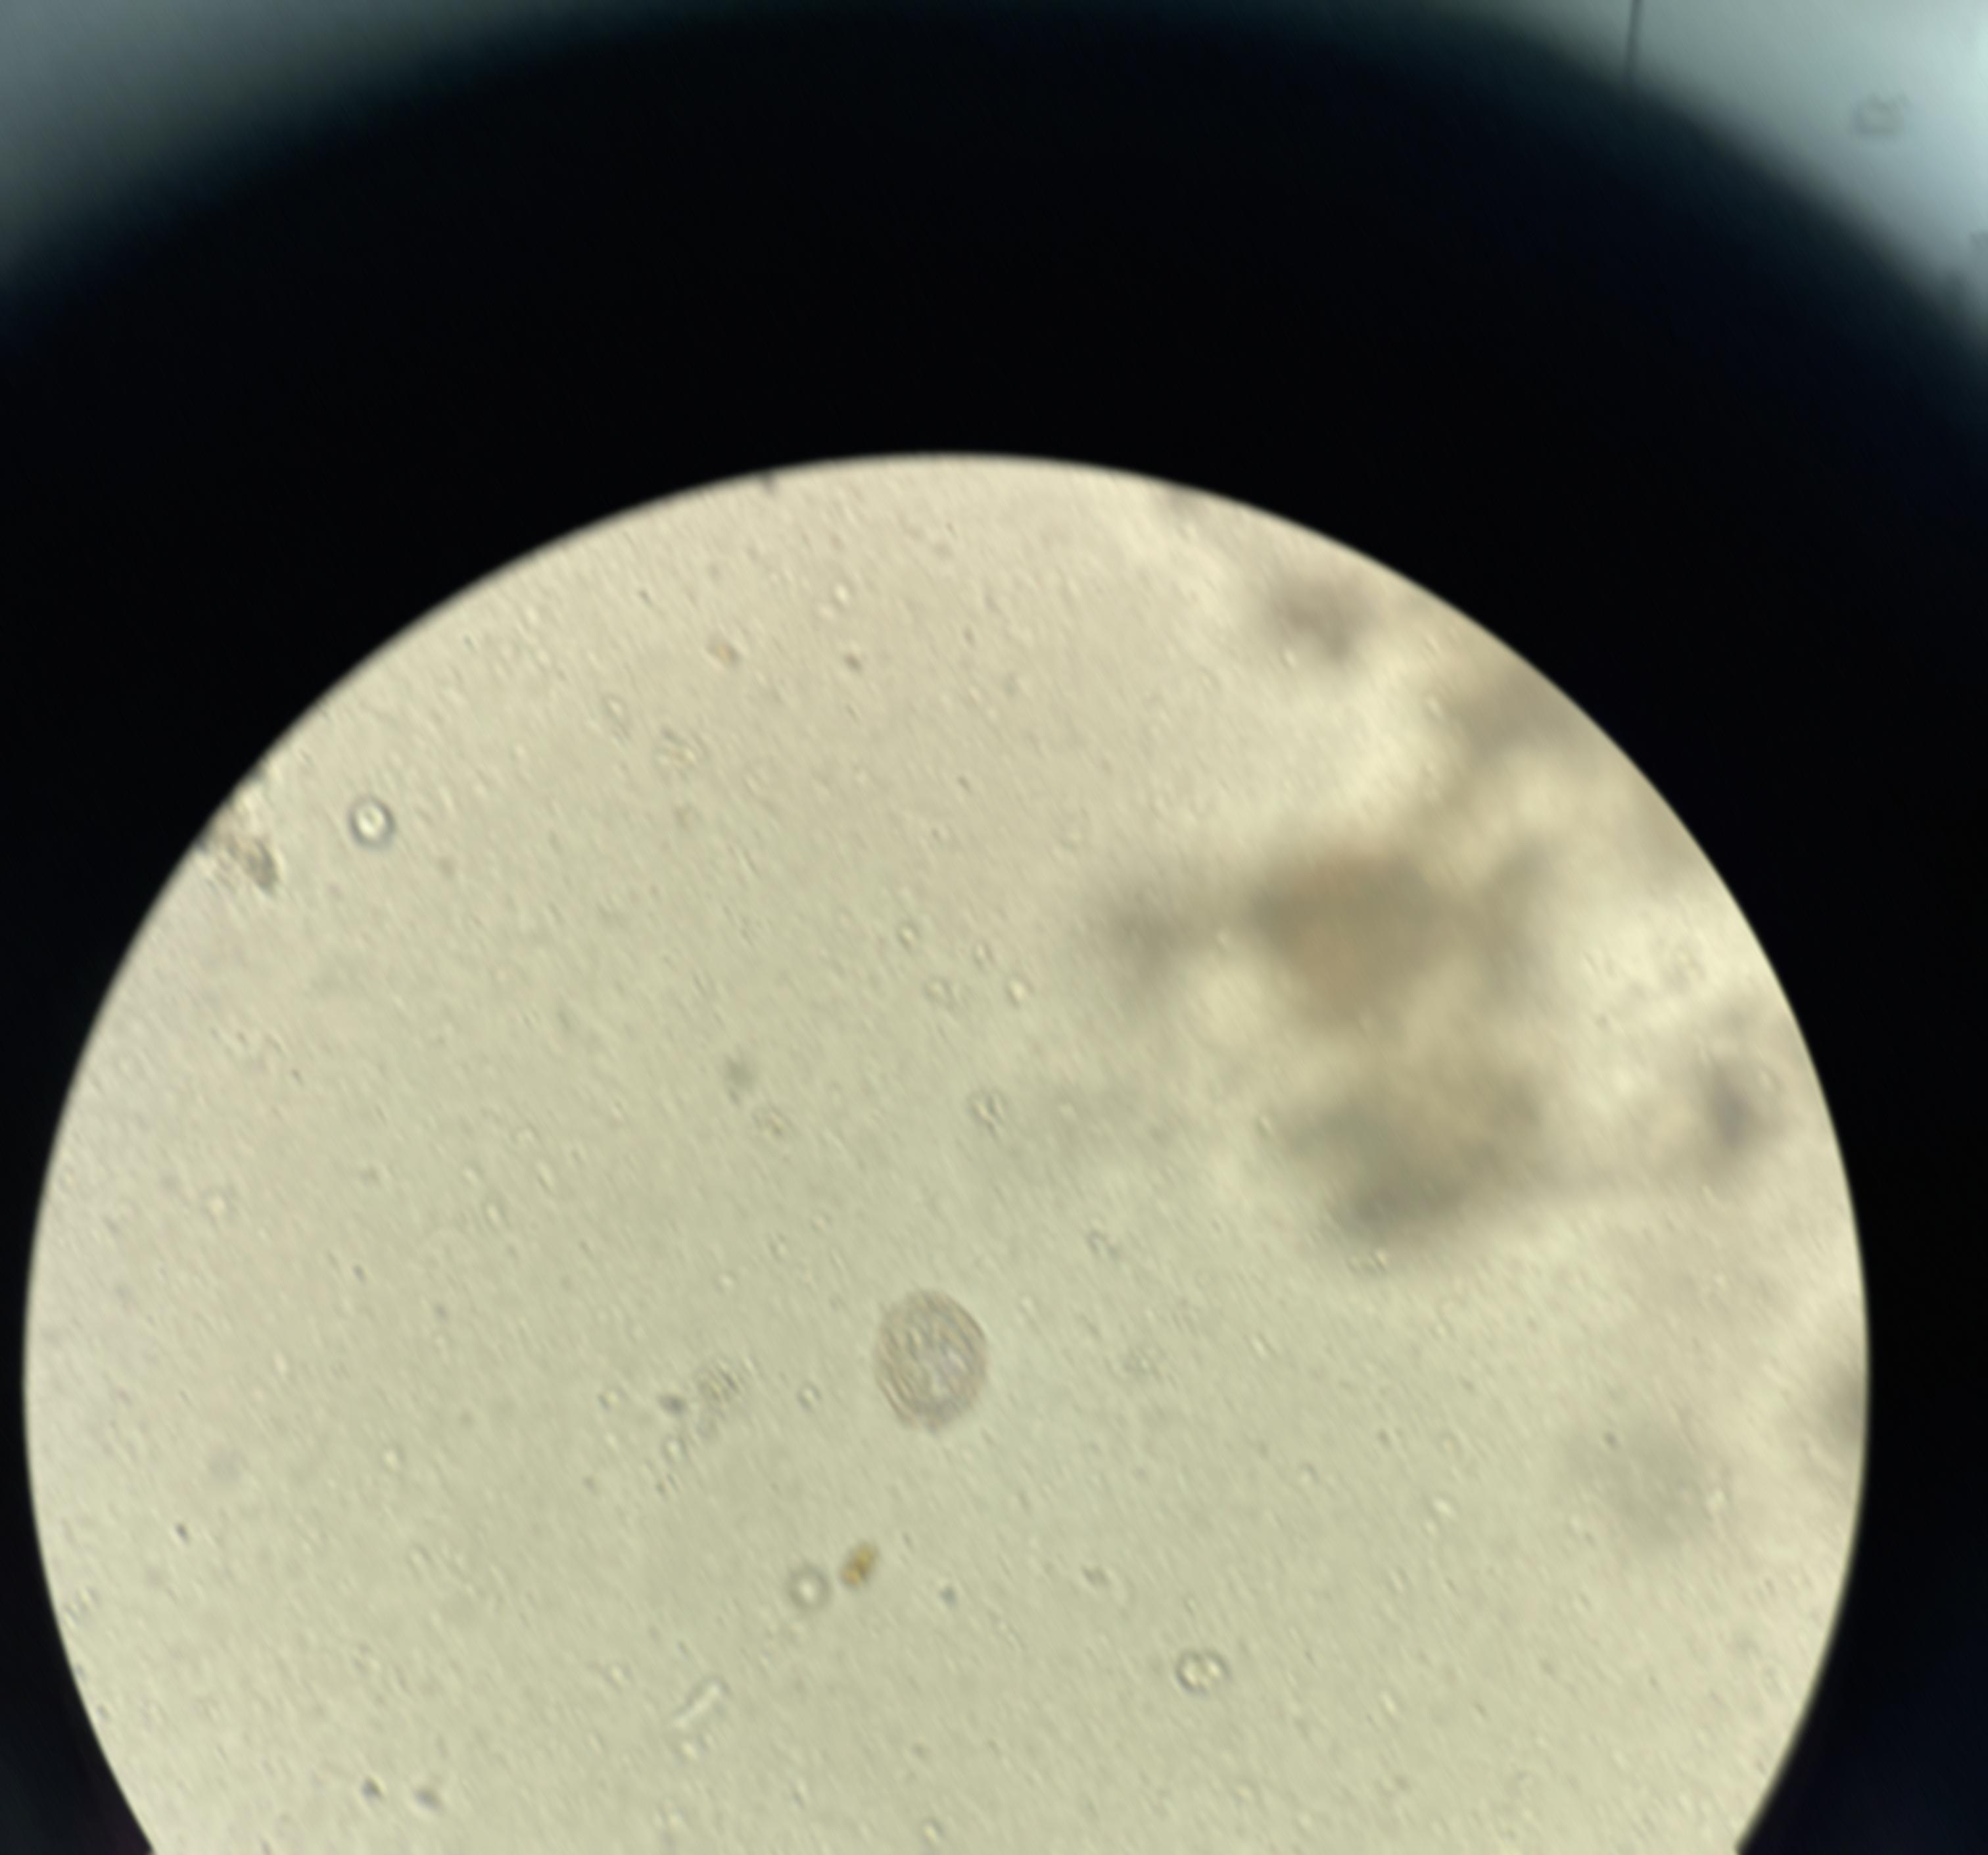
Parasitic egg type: Hymenolepis nana